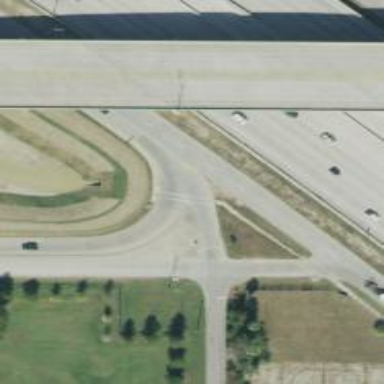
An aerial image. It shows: Secondary road with frontage road.